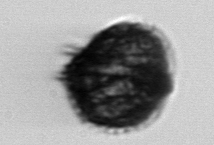
Label: Gonyaulax